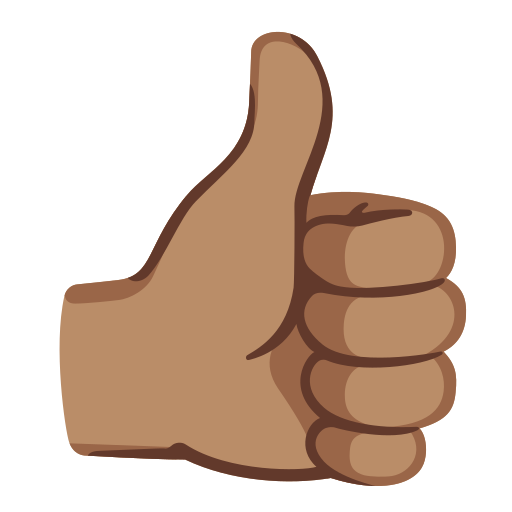
Emoji: 👍🏽